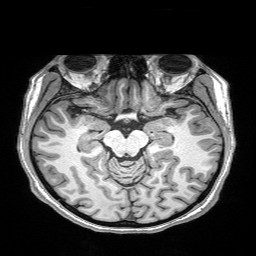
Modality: T1w
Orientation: coronal